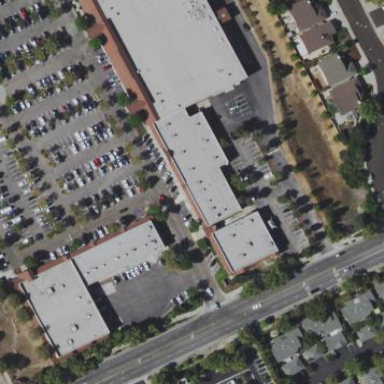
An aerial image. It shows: Retail building.